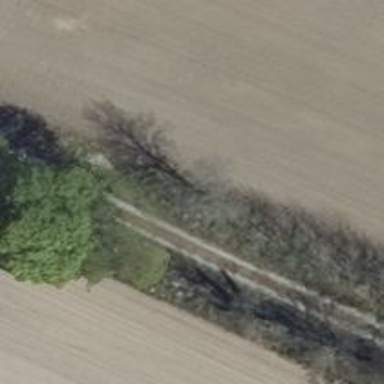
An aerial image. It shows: Row of deciduous broadleaved trees.